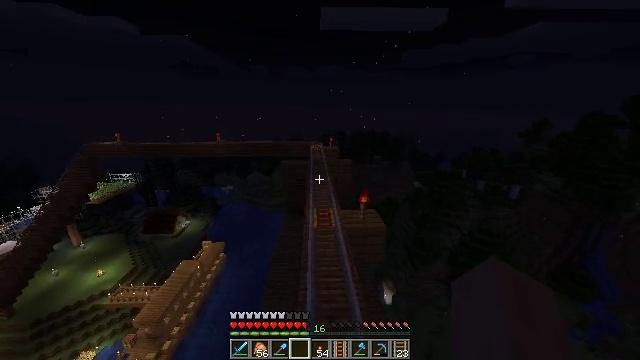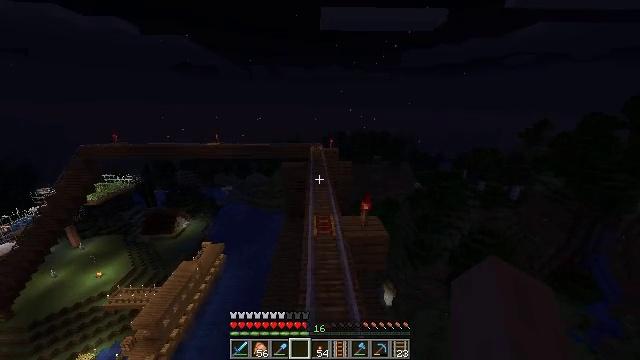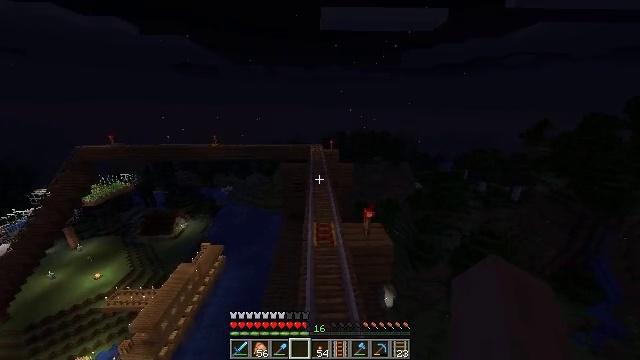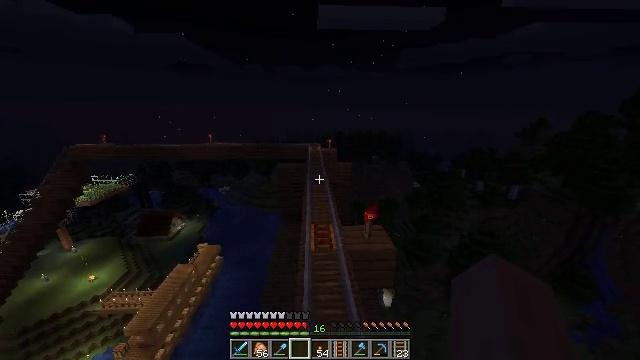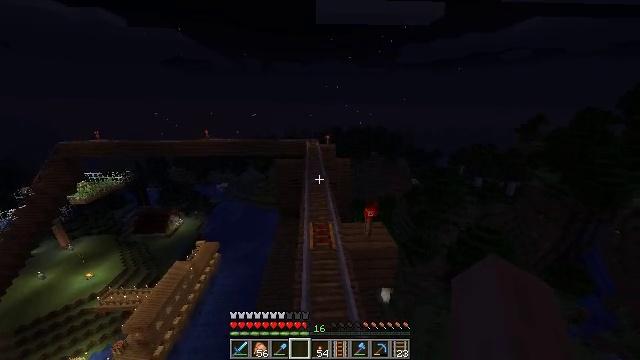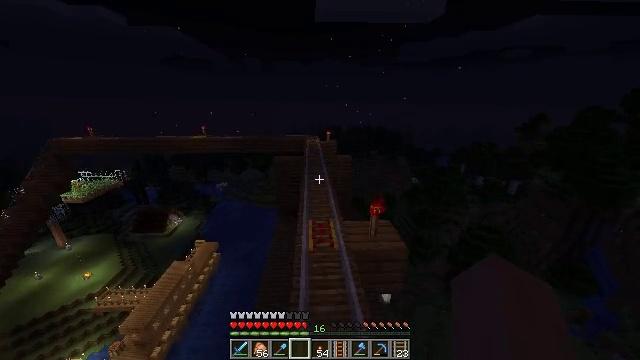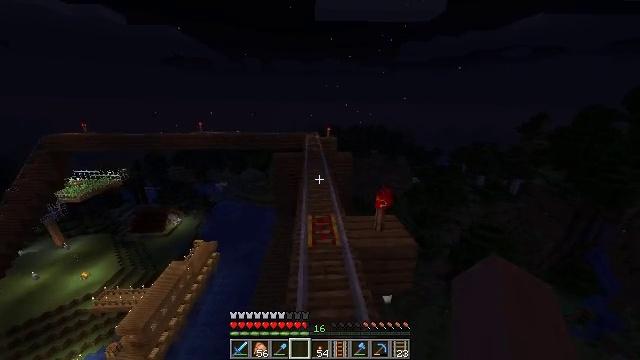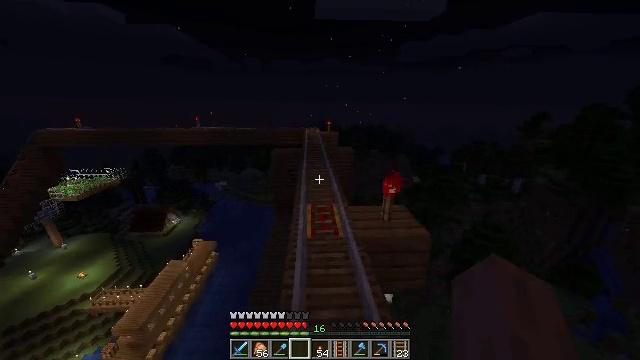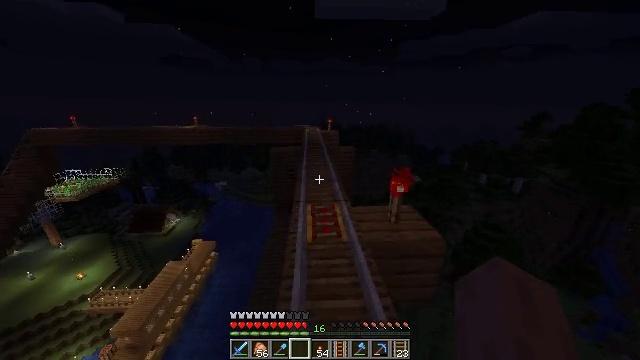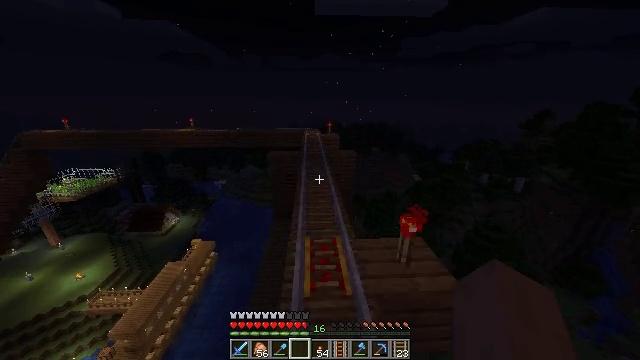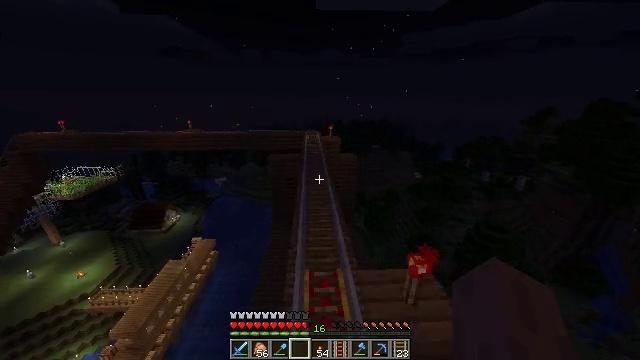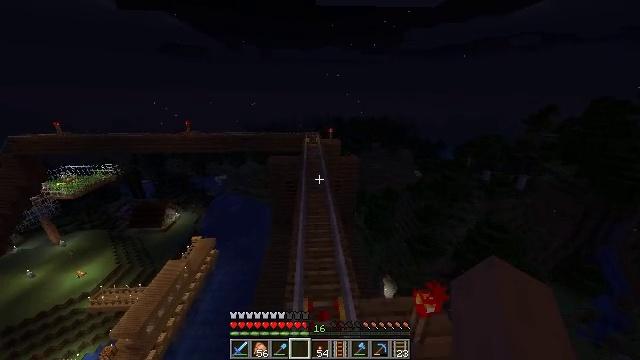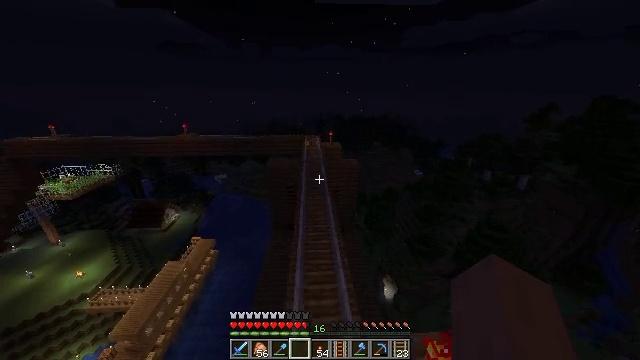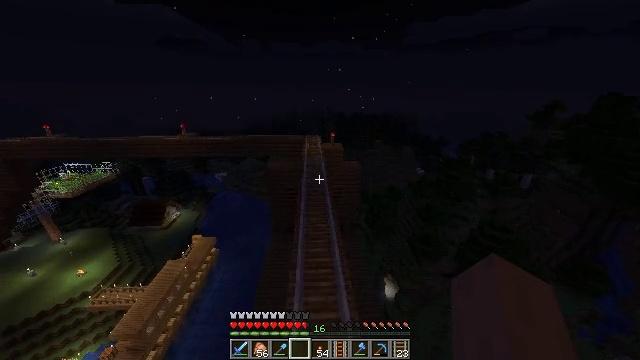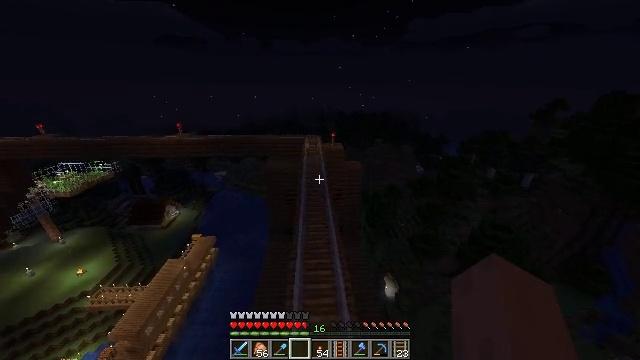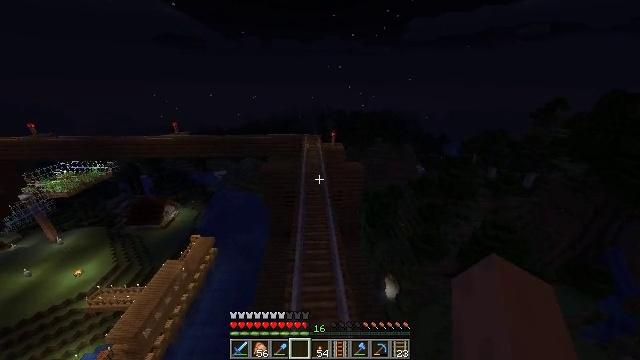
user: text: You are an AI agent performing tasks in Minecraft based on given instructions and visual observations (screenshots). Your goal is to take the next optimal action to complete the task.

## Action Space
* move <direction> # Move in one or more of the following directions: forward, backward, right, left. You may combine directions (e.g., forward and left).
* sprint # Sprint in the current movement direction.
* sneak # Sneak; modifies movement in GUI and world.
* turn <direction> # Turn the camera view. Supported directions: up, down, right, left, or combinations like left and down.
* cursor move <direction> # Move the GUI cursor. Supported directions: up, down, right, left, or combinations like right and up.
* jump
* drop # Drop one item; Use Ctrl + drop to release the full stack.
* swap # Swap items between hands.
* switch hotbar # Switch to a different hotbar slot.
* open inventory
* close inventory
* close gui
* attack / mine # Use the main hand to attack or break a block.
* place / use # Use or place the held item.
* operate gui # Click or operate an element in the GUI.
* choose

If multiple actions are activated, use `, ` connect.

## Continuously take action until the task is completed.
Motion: motion action
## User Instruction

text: Break the glass block.
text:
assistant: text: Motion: move forward, jump
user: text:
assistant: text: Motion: move forward, jump
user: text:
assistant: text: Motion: move forward, jump
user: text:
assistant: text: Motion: move forward, jump
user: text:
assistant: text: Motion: move forward, jump
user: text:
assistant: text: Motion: move forward, jump
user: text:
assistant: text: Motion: move forward, sprint, jump
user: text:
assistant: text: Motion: move forward, sprint, jump
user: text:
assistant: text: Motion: move forward, sprint, jump
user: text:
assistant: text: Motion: move forward, sprint, turn down, jump
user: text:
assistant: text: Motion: move forward, jump
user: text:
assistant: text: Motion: move forward, jump
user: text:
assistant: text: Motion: move forward, jump
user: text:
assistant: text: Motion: move forward, jump
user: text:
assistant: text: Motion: move forward, jump
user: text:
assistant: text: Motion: move forward, jump
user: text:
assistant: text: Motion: move forward, jump
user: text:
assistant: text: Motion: move forward, jump
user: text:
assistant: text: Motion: move forward, sprint, jump
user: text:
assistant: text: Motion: move forward, sprint, jump
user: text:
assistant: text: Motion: move forward, sprint, jump
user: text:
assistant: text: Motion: move forward, sprint, jump
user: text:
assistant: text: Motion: move forward, jump
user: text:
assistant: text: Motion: move forward, jump
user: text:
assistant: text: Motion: move forward, jump
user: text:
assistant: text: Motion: move forward, jump
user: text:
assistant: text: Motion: move forward, jump
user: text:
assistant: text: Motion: move forward, turn down, jump
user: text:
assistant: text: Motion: move forward, turn down, jump
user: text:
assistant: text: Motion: move forward, jump